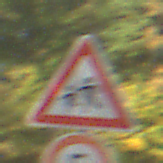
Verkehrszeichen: KinderRechts
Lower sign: Geschwindigkeit5
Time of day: MorningAfternoon
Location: Outdoor (Suburban)
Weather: Clear
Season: NotSpecified
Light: Natural